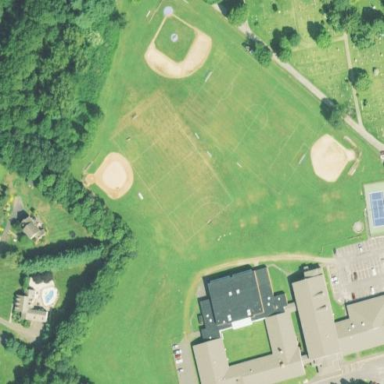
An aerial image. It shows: Pitch designated for field hockey on leisure land.